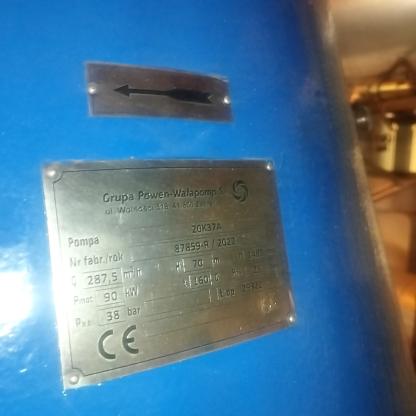
Klasa: tabliczka-znamionowa